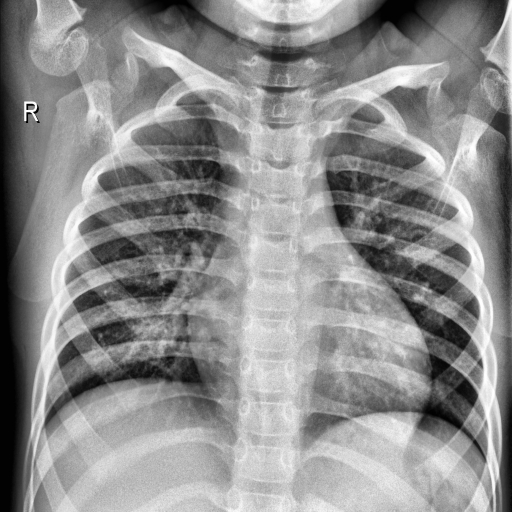
Finding: NORMAL